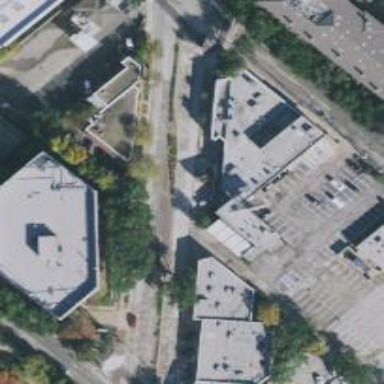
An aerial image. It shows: Secondary road with separate sidewalk.